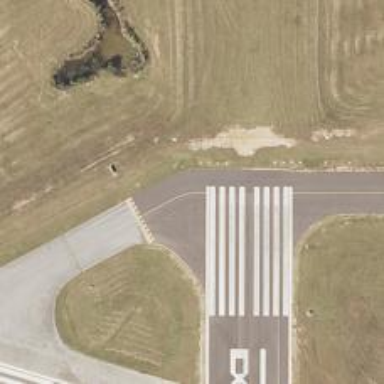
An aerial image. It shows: View of taxiway at the airport.